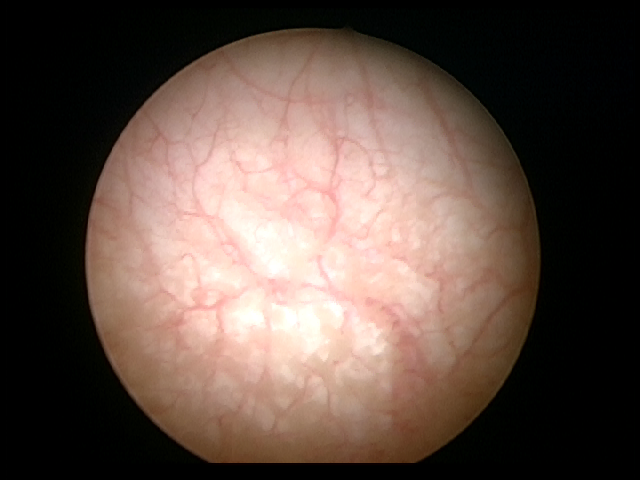
Modality: WLC
Class: Malignant
Subclass: LowGradePapillary
Lesion: L1
Stage: Ta
Morphology: Papillary
Bladder cancer association: Yes